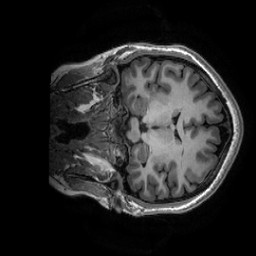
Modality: T1w
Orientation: coronal
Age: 30
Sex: female
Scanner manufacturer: ge
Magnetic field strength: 3 T
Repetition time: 0.0073 s
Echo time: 0.003 s